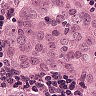
Metastatic tissue present: yes